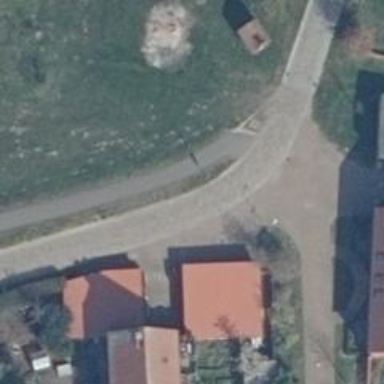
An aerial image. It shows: Residential road.